Field crop: maize
Growth stage: 2
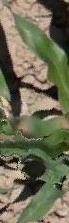
Species: maize